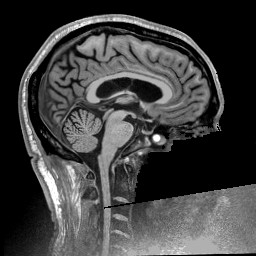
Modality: T1w
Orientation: sagittal
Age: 50
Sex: male